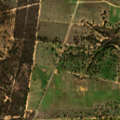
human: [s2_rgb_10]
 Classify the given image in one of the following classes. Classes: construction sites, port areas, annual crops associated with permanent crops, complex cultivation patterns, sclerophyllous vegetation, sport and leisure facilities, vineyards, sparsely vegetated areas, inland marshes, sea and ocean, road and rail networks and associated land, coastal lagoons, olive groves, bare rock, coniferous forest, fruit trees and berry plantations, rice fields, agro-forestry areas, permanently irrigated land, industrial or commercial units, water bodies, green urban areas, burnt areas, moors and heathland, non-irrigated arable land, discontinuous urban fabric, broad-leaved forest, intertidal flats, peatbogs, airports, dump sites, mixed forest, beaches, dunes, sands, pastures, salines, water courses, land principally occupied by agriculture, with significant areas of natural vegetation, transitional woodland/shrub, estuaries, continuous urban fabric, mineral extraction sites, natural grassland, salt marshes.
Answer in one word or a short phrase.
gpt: non-irrigated arable land, agro-forestry areas, broad-leaved forest, transitional woodland/shrub